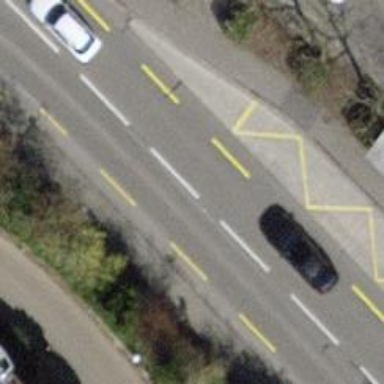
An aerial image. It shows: Secondary road with separate cycle lane. The road surface is asphalt and there is sidewalk.